Question: I want to know how to make a plot like this (a plot having multiple y-axes), but in altair:

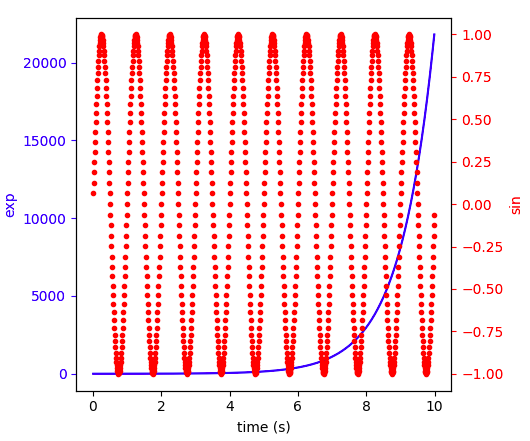
Answer: Start with a layered plot:
'''
base = alt.Chart(df).encode(
x='time'
)
line = base.mark_line().encode(
y='exp'
)
circle = base.mark_circle().encode(
y='sin'
)
'''
Then when you 'call' the chart with '(line + circle)', you add '.resolve_scale(y='independent')'
'''
(line + circle).resolve_scale(
y = 'independent'
)
'''